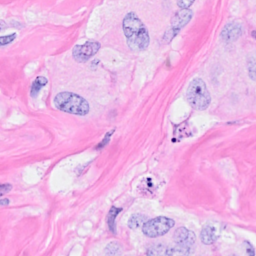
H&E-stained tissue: Breast